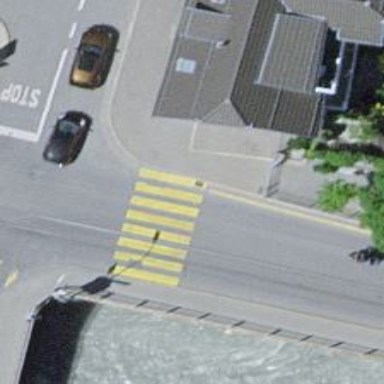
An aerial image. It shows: Crossing for the railway.